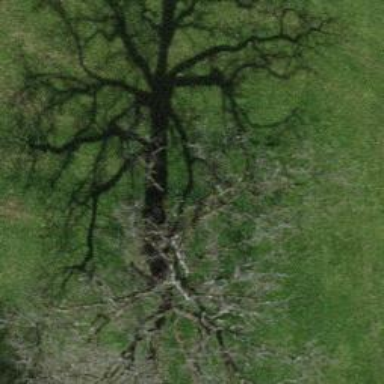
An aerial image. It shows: Beautiful tree in nature.